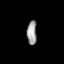
Tissue: lung
Cell type: Fibroblasts
Senescence score: 0.5589
Nuclear area (px): 226
Mean DAPI intensity: 159.027